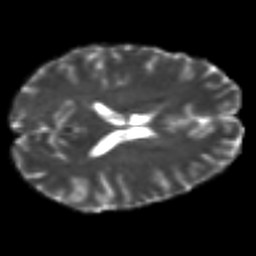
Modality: T2w
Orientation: axial
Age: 24
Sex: male
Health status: healthy
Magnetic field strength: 3 T
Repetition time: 8.4 s
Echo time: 0.0926 s